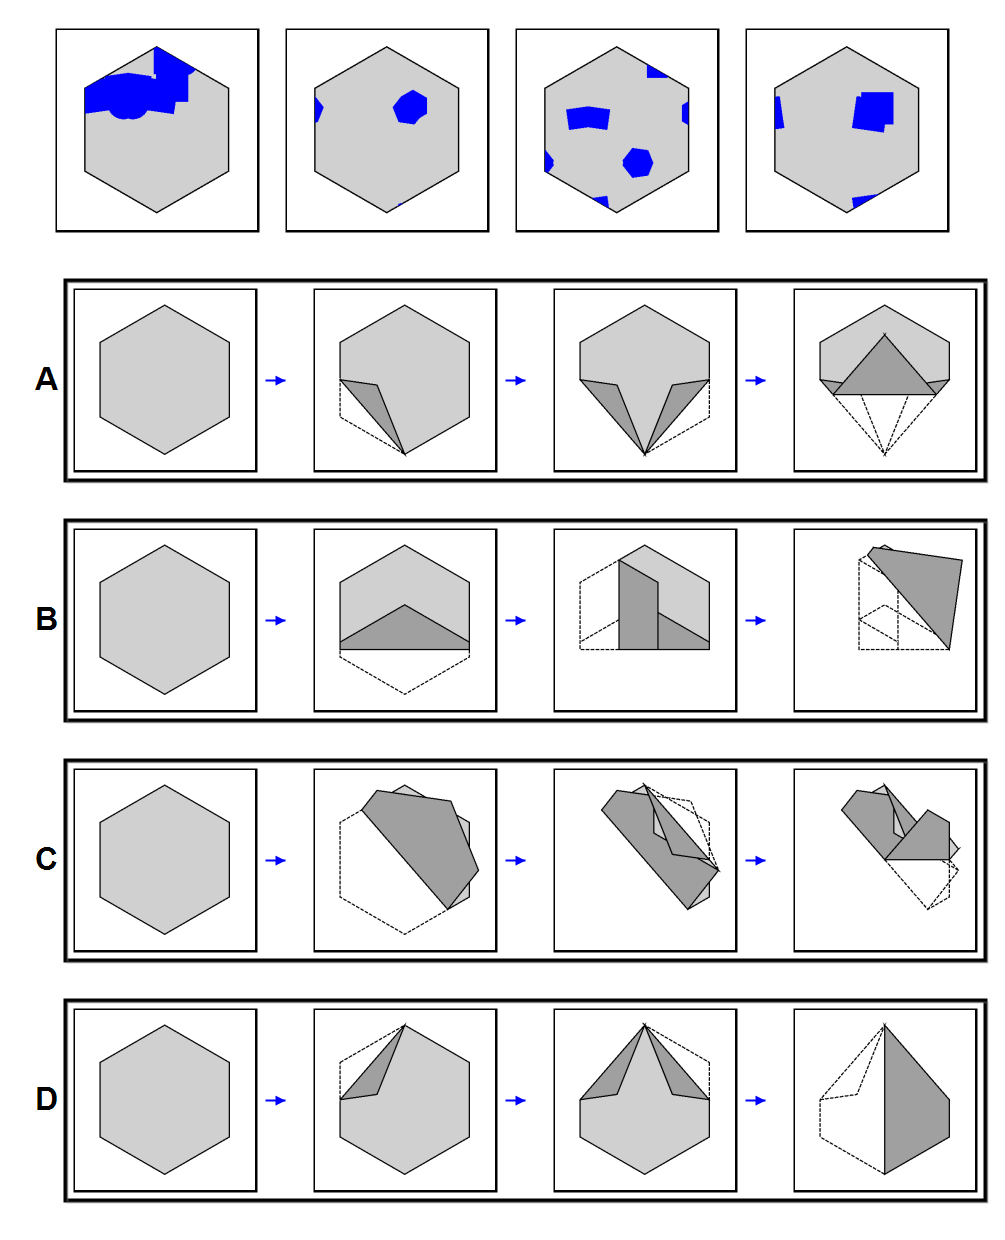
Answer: B